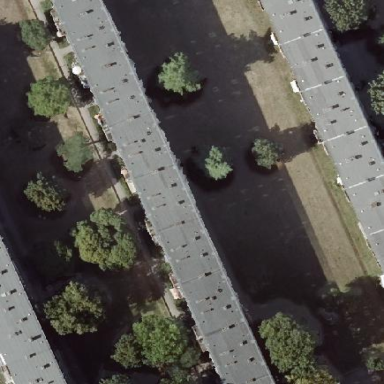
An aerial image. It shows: Building with apartments and flat roof.